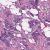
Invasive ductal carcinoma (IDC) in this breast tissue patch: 1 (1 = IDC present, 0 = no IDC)